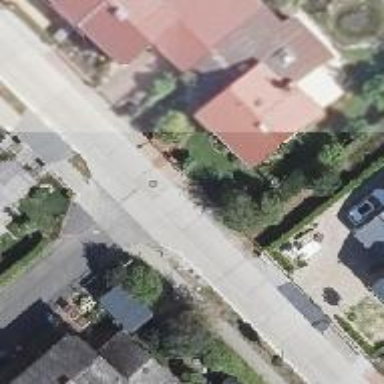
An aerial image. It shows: Residential road with concrete surface. There are sidewalks on both sides.